Question: [I have this app that gets an item from the firebase real time DB and displays it nicely but I am not able to edit the item via the app :(
I mean I need somehow to get the unique ID generated when inserting an item ..
For the display part I use 'Object.entries(data).map((item, index) => (item.key = index));'
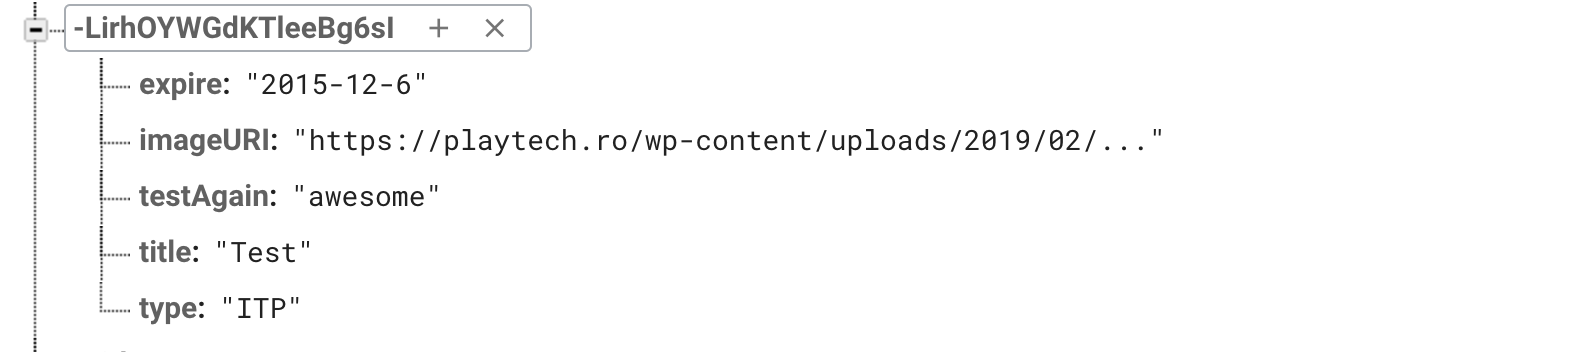
Answer: <URL>
1. Get the whole object with the key
'''
let retrievedItem;
const items = firebase.database().ref(itemsPath);
items.once('value').then(
snapshot => snapshot.forEach(item => {
retrievedItem = {id: item.key, ...item.val()};
})
'''
<URL>
1. Update the item
'''
items.child(retreivedItem.id).update(updatedObject);
'''